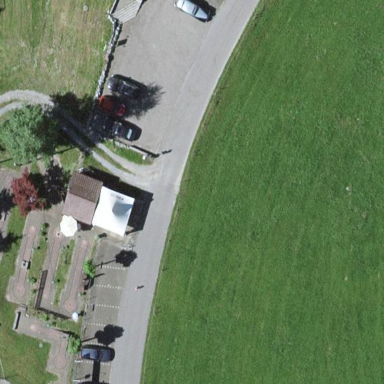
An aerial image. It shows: Parking area with surface.